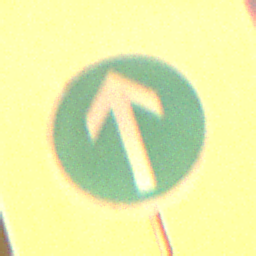
Verkehrszeichen: VorgeschriebeneFahrtrichtungGeradeaus
Umgebung: Outdoor, Urban
Tageszeit: Night
Wetter: Clear
Licht: Artificial
Jahreszeit: NotSpecified
Kontrast: HighContrast